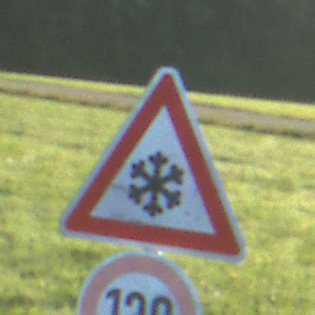
Verkehrszeichen: SchneeOderEisglaette
Zusatzzeichen unten: Geschwindigkeit130
Umgebung: Outdoor, Nature
Tageszeit: MorningAfternoon
Wetter: Clear
Licht: Natural
Jahreszeit: NotSpecified
Kontrast: HighContrast